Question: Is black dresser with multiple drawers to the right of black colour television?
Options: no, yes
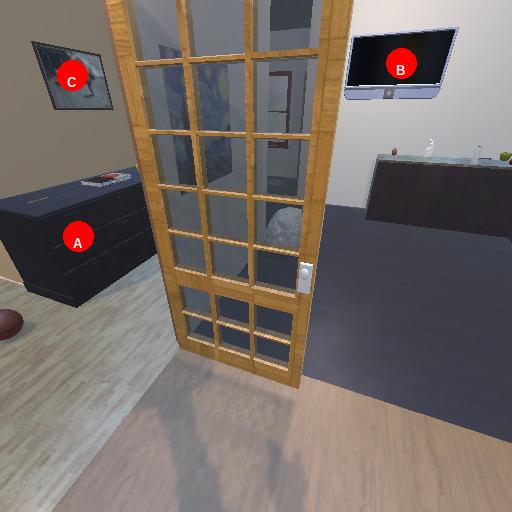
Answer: no